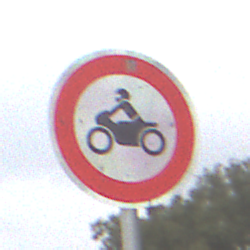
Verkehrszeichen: VerbotKraftraeder
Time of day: MorningAfternoon
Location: Outdoor (Nature)
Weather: Overcast
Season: NotSpecified
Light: Natural